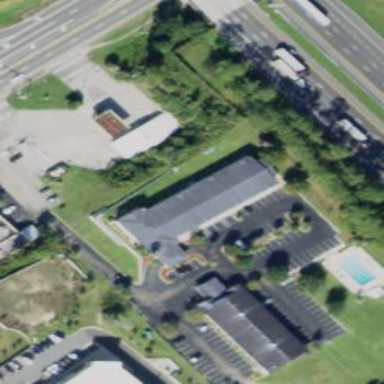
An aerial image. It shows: Hotel building.